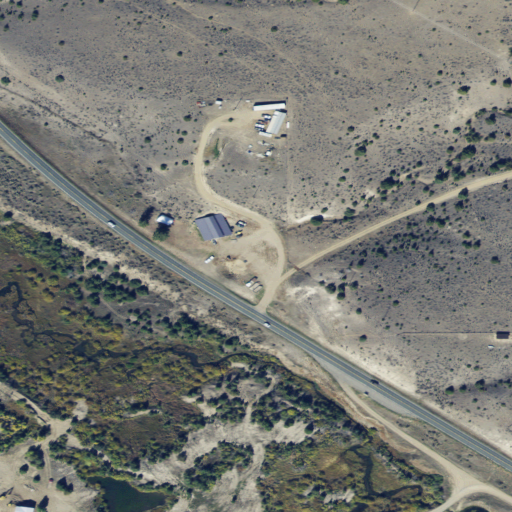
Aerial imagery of valley in Montana named Herman Gulch containing shrub, grassland, open development, woody wetlands, low intensity development, and medium intensity development